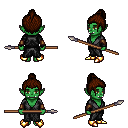
a pixel art fantasy rpg character, female body template, orc, green skin, gray robe, red pants, brown short topknot hairstyle, leather bracers, gold boots, spear, four views (front, back, left, right), 2x2 character sprite sheet, small pixel art, hard edges, no anti-aliasing